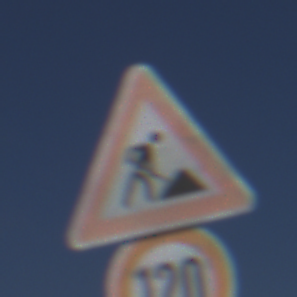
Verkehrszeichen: Arbeitsstelle
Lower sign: Geschwindigkeit120
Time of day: MorningAfternoon
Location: Outdoor (Nature)
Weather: PartlyCloudy
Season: NotSpecified
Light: Natural